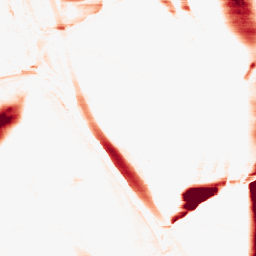
Category: morphological
Decomposition family: morphological_rect
Decomposition parameters: operation: opening
width: 50
height: 3
Upsampling method: cubic_catmull_rom
Upsampling parameters: scale: 8
Upsampling scale: 8